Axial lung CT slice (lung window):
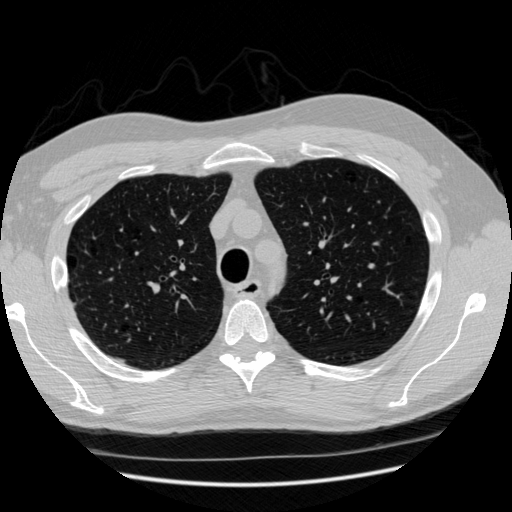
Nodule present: no